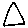
Label: triangle